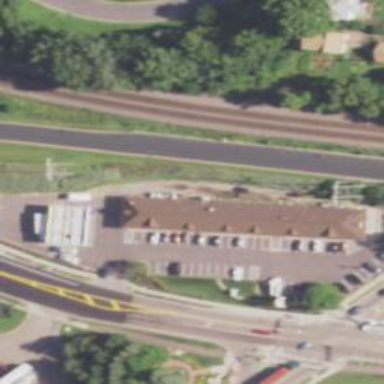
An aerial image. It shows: Convenience shop.